Interaction volume radius: 5 \u00c5
Interaction volume height: 10 \u00c5
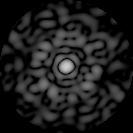
Disorder parameter: 0.8417